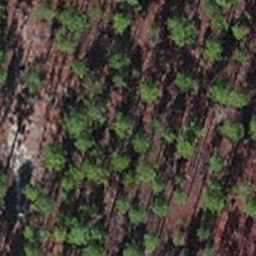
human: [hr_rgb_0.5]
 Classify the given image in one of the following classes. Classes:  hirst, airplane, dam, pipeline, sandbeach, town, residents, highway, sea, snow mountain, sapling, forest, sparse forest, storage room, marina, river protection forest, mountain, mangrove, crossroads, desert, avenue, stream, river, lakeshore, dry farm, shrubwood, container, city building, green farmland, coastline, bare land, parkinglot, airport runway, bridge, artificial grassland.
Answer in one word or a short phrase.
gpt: sapling